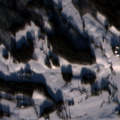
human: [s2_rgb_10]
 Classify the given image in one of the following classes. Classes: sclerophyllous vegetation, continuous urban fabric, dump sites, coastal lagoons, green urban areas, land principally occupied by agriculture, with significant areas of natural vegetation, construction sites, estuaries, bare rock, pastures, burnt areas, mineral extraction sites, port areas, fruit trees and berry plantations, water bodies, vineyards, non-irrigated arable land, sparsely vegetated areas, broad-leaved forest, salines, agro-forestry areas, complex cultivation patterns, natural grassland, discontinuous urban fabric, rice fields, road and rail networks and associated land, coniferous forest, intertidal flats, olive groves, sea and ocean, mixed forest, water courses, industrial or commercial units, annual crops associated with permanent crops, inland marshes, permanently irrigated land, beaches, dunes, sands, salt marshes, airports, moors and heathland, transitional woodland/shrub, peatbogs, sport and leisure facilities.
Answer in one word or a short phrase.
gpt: non-irrigated arable land, land principally occupied by agriculture, with significant areas of natural vegetation, coniferous forest, mixed forest, water bodies